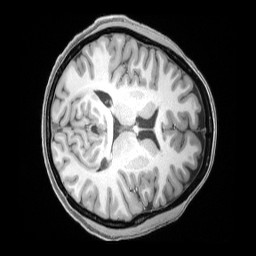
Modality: T1w
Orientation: axial
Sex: female
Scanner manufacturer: siemens
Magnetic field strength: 3 T
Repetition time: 2.4 s
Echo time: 0.00222 s